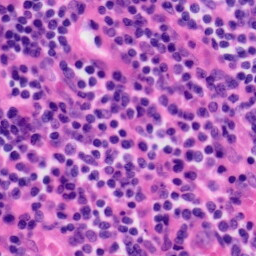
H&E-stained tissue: Tonsil